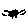
Label: tree